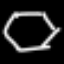
Label: octagon